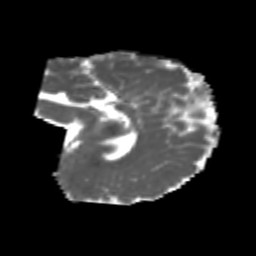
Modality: MD
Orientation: sagittal
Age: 6
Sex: male
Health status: healthy